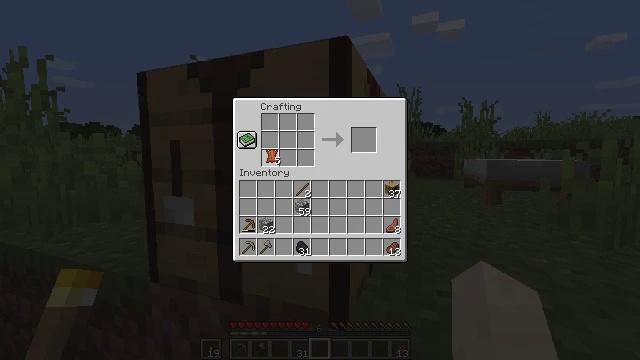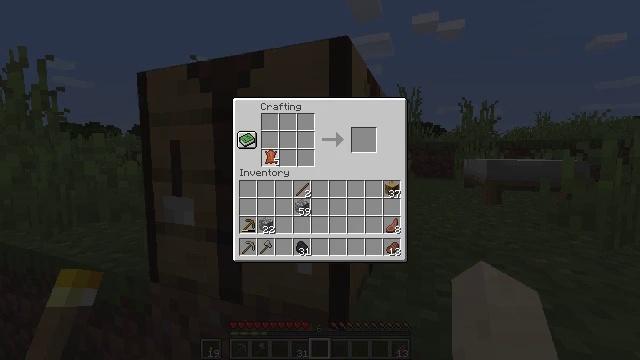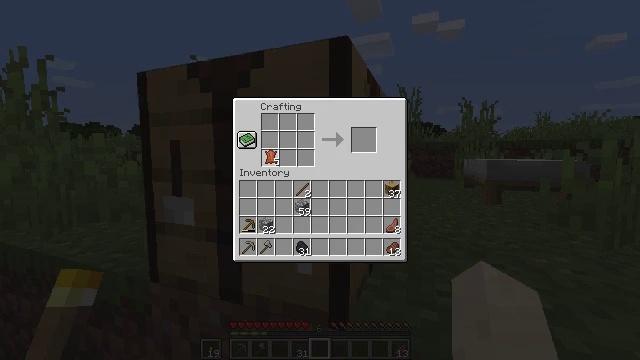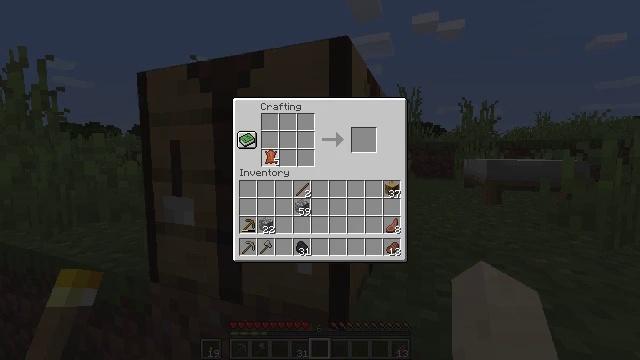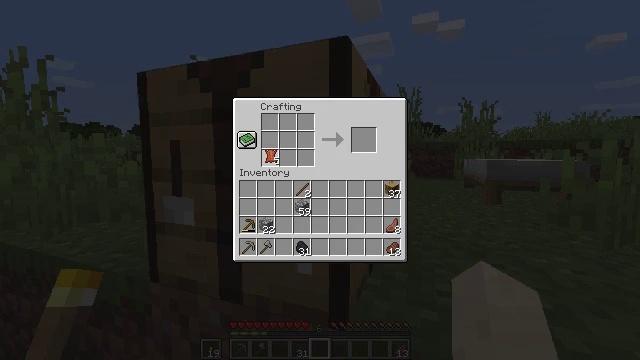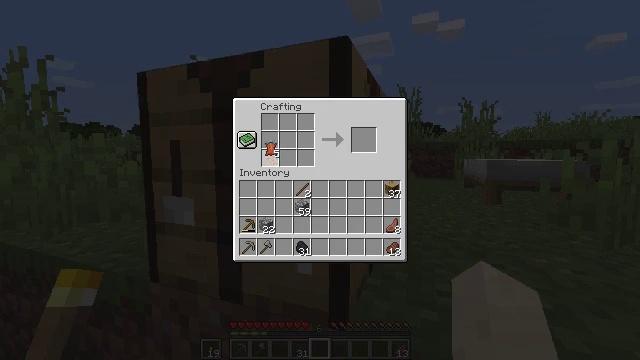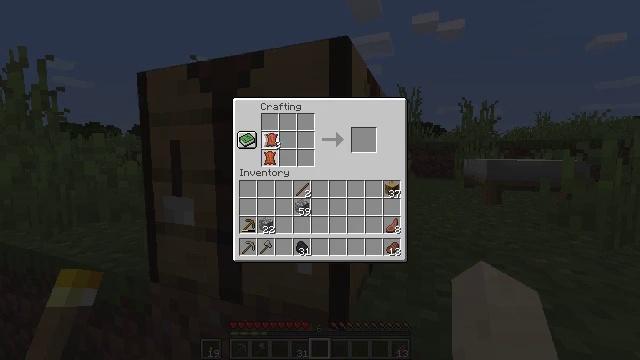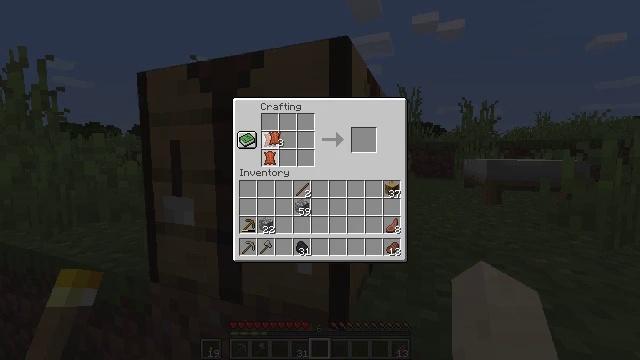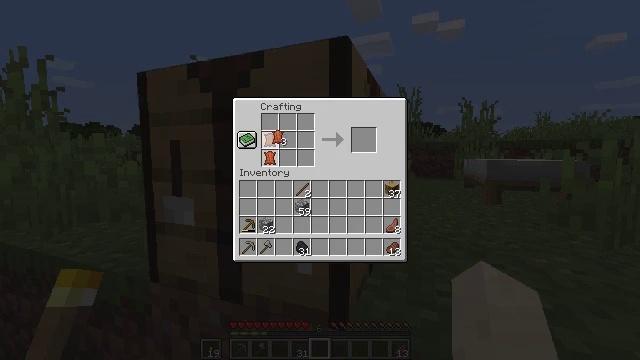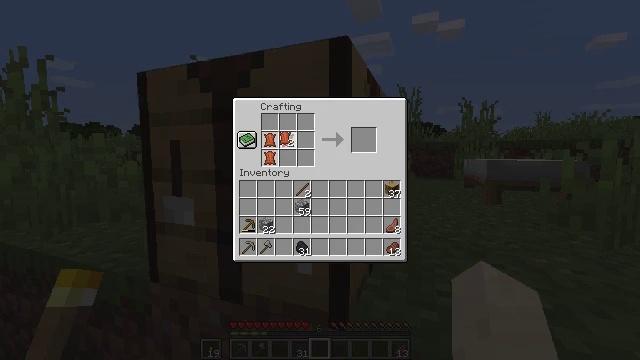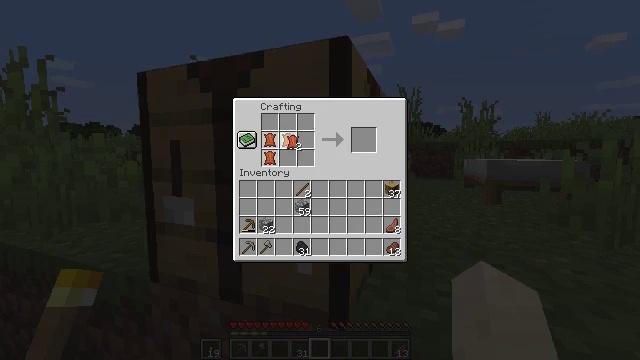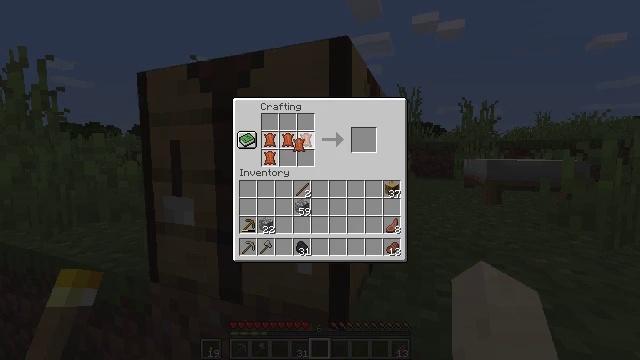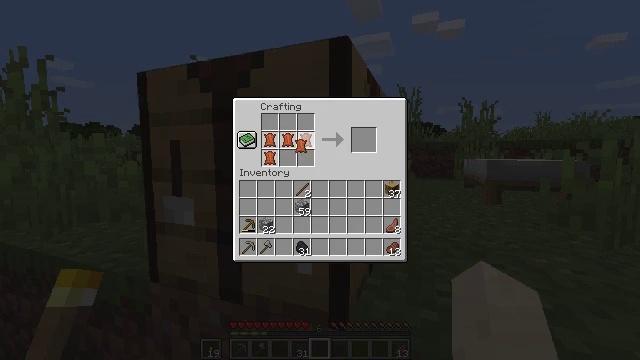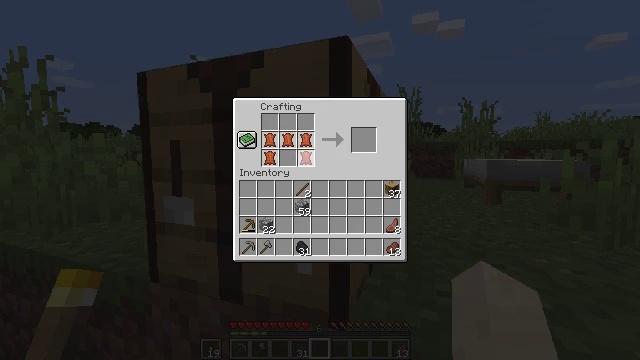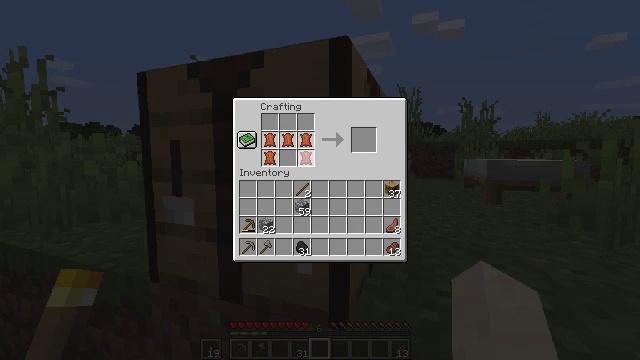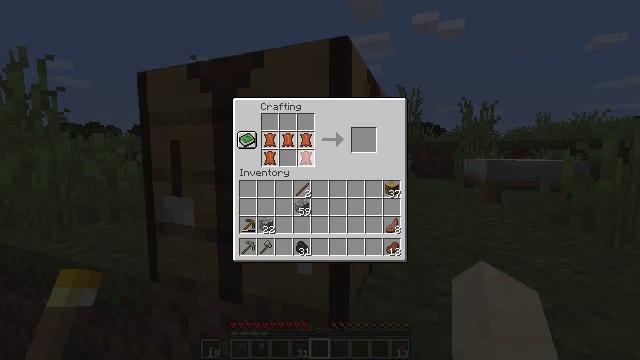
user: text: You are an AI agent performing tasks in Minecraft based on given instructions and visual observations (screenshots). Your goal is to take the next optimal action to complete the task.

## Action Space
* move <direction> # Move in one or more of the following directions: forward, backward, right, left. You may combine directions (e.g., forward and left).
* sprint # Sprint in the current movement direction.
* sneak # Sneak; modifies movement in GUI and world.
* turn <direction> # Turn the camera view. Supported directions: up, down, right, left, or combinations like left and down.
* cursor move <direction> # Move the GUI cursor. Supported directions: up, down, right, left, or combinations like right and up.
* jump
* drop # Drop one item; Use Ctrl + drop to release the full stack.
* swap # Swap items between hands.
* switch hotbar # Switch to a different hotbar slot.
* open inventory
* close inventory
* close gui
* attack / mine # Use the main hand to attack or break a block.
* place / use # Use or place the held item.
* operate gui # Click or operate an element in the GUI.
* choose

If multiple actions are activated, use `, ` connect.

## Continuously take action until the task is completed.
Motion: motion action
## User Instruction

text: Use the crafting grid to craft a leather helmet.
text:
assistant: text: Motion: no_op
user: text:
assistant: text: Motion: choose
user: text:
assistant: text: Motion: choose
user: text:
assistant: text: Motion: choose
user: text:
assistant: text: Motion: cursor move up, choose
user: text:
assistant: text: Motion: cursor move up, choose
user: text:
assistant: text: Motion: choose
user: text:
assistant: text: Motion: choose
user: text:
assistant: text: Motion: cursor move right, choose
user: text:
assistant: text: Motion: cursor move right, choose
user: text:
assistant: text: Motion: choose
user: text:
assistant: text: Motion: choose
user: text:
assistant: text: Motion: choose
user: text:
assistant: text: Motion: choose
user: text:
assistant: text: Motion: choose
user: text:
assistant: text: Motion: choose
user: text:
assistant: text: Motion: choose
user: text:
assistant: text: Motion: no_op
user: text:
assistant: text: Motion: no_op
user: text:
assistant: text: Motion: cursor move right
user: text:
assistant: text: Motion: cursor move right
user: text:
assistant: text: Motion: sneak
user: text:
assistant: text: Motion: sneak
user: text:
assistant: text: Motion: sneak
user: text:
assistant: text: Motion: sneak
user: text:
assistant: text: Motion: sneak
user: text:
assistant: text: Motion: sneak
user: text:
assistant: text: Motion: sneak
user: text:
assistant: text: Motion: sneak
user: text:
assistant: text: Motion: sneak, operate gui